Question: Hi i just write function in C# that generate coordinate for cube but the problem i want just
generate the coordinate of cube sides not in the depth !!!
'''
static class Util
{
public static List<string> GenerateCubeCoord(double bc,int nt,double stp)
{
List<string> list = new List<string>();
double CoorBase = bc;
int n = nt;
double step = stp;
int id = 1;
for (int x = 0; x < n; x++)
{
for (int y = 0; y < n; y++)
{
for (int z = 0; z < n; z++)
{
list.Add(string.Format("GRID {0} {1}.0 {2}.0 {3}.0
",
id, step * x + CoorBase, step * y + CoorBase, step * z + CoorBase));
id++;
}
}
}
return list;
}
'''
}
I wat to generate all this coordinate not the corner coordinates of cube , in the image one
side of may cube

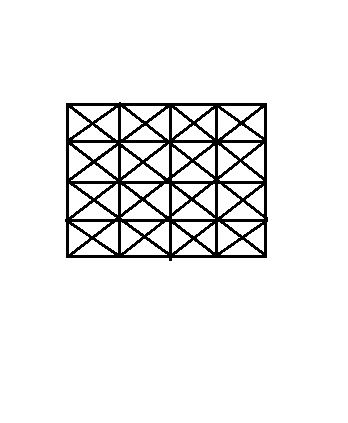
Answer: Without changing your code too much (assuming you meant , it's a little unclear):
'''
for (int x = 0; x <= n; x += n)
for (int y = 0; y <= n; y += n)
for (int z = 0; z <= n; z += n)
Console.WriteLine("{0} {1} {2}", x, y, z);
'''
A little cleaner using LINQ:
'''
int n = 6;
var coords = from x in new[] { 0, n }
from y in new[] { 0, n }
from z in new[] { 0, n }
select new { x, y, z };
foreach(var coord in coords)
Console.WriteLine("{0} {1} {2}", coord.x, coord.y, coord.z);
'''
Edit after updated question:
If you just want the coordinates of the sides, the allowed values for one coordinate (x,y or z) are either 0 or n-1:
'''
var coords = from x in new[] { 0, n-1 }
from y in Enumerable.Range(0, n)
from z in Enumerable.Range(0, n)
select new { x, y, z };
'''
Rinse and repeat for the other two and you have the set of coordinates for all 6 sides.
With above solution there are overlaps between the different sides (the edge points), so you'd have to use the union of all 3 collections. A better solution is to query for all coordinates in one go:
'''
var coords = from x in Enumerable.Range(0, n)
from y in Enumerable.Range(0, n)
from z in Enumerable.Range(0, n)
where ( x == 0 || x==n-1 || y == 0 || y== n-1 || z == 0 || z== n-1)
select new { x, y, z };
'''